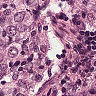
Metastatic tissue present: yes